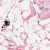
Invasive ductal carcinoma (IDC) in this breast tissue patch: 0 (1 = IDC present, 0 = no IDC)